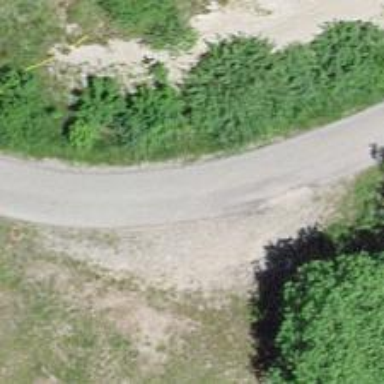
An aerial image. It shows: Unclassified road.